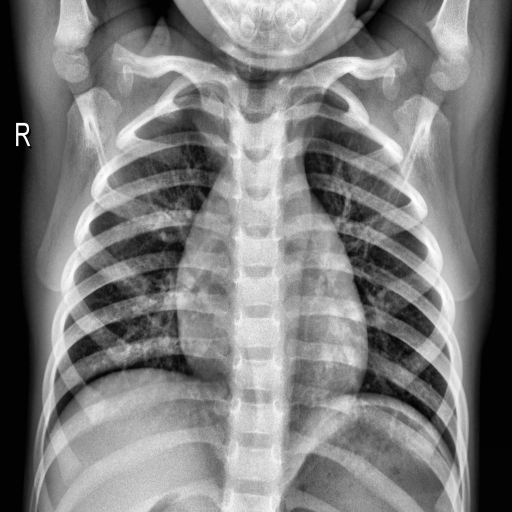
Finding: NORMAL